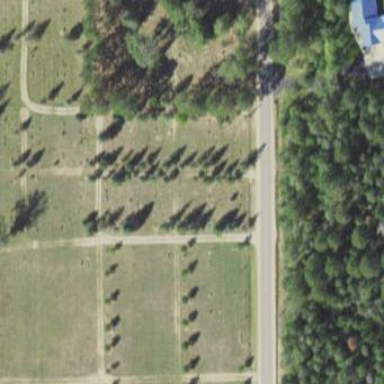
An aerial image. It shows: Cemetery.